Interaction volume radius: 5 \u00c5
Interaction volume height: 10 \u00c5
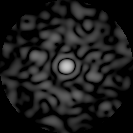
Disorder parameter: 0.8503